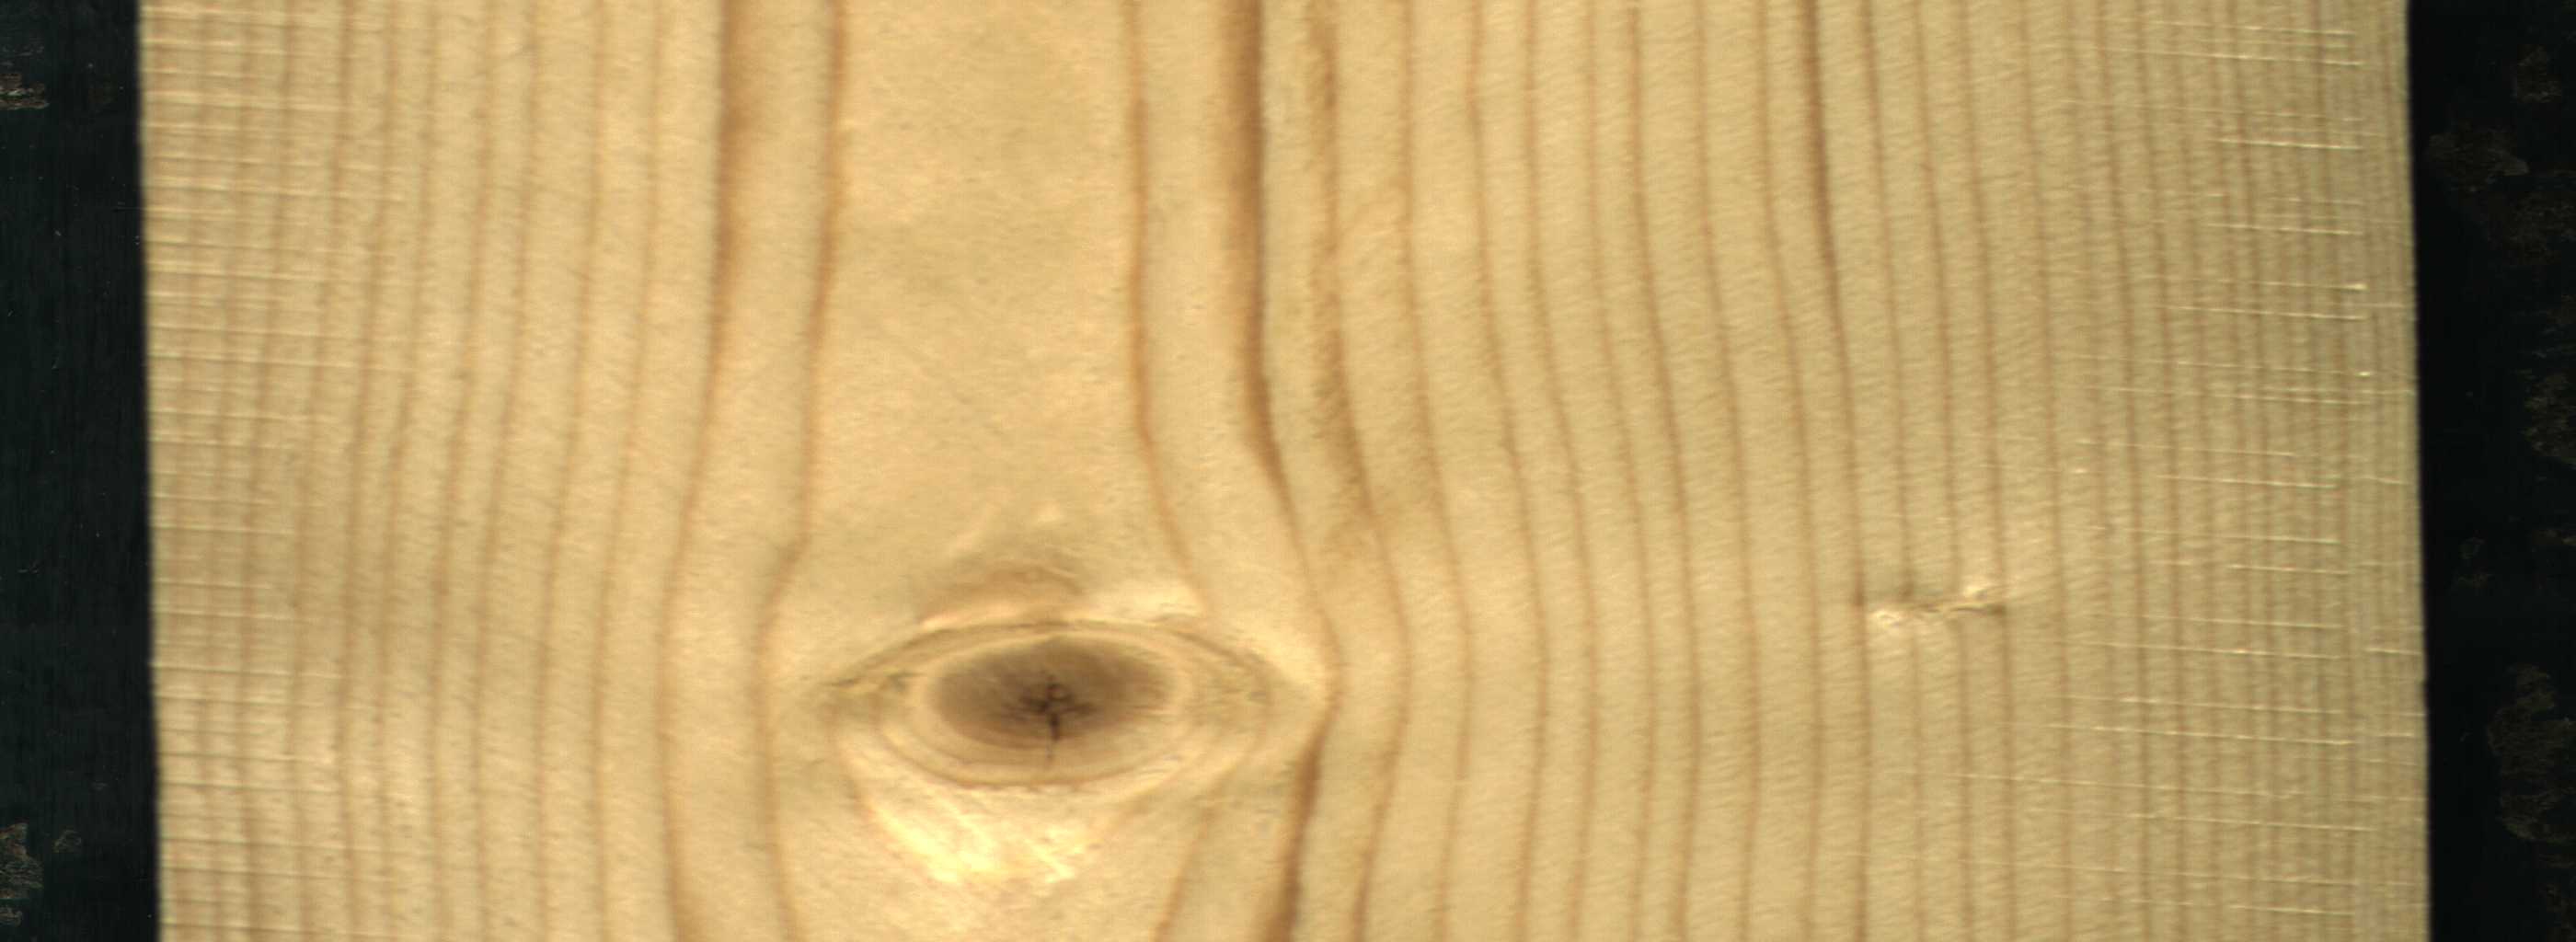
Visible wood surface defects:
Live_Knot